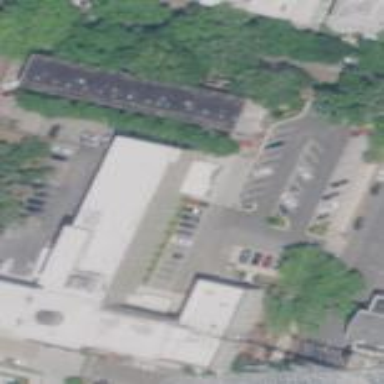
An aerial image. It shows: College building.